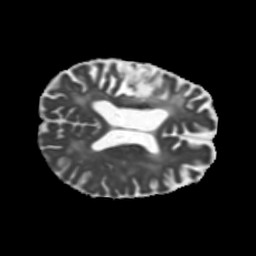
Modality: MD
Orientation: axial
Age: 67
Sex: female
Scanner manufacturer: siemens
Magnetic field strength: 3 T
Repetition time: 5.25 s
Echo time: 0.08 s